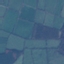
Land use / land cover: Pasture